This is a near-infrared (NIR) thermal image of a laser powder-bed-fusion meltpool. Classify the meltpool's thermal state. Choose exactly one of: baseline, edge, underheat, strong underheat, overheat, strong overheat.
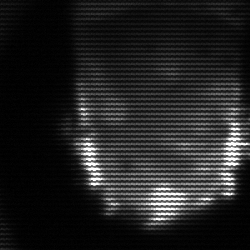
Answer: baseline